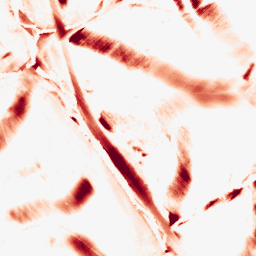
Category: morphological
Decomposition family: morphological_diamond
Decomposition parameters: operation: opening
radius: 20
Upsampling method: edge_directed
Upsampling parameters: scale: 2
Upsampling scale: 2